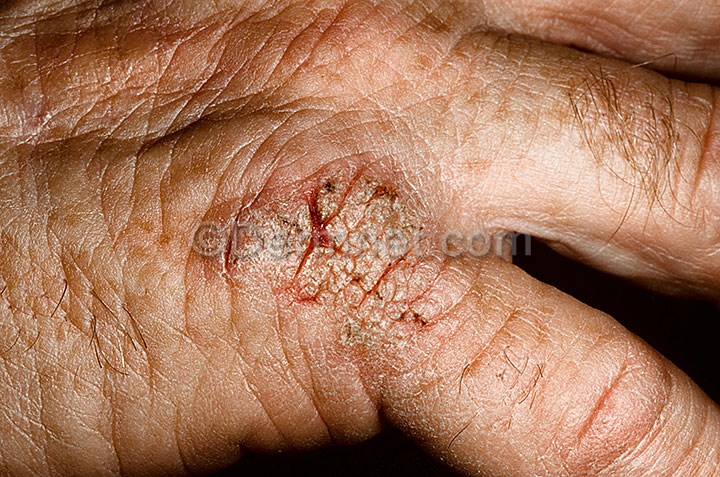
Disease: Eczema Photos